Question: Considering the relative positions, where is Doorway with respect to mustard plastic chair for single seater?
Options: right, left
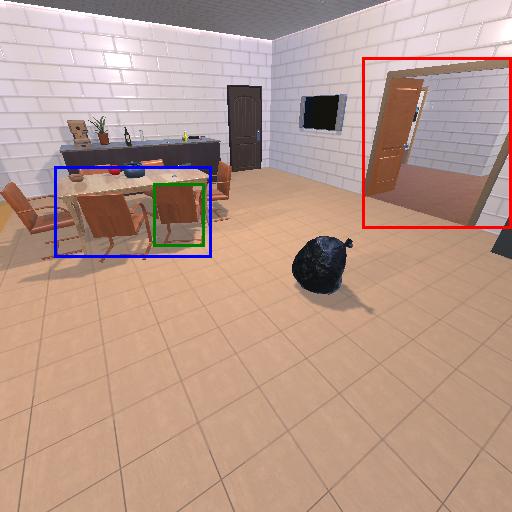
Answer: right